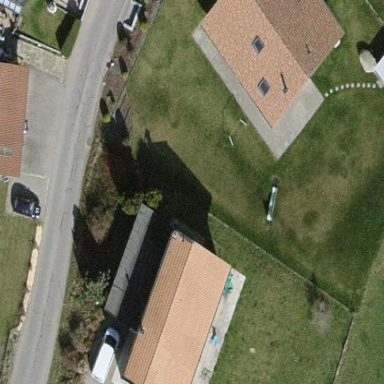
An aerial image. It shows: Detached building.